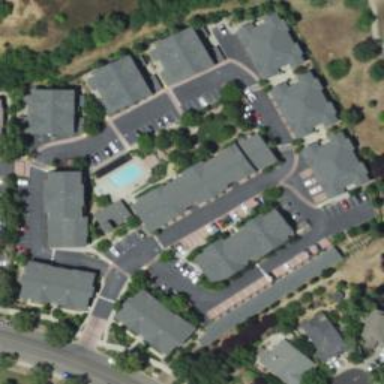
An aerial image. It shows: Residential area with apartments.